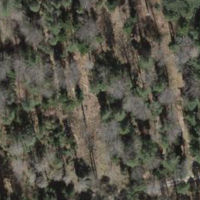
EUNIS habitat code: 43
Species observed at this site:
Lathyrus vernus